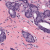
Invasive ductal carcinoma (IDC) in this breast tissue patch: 1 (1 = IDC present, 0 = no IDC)